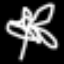
Label: palm tree